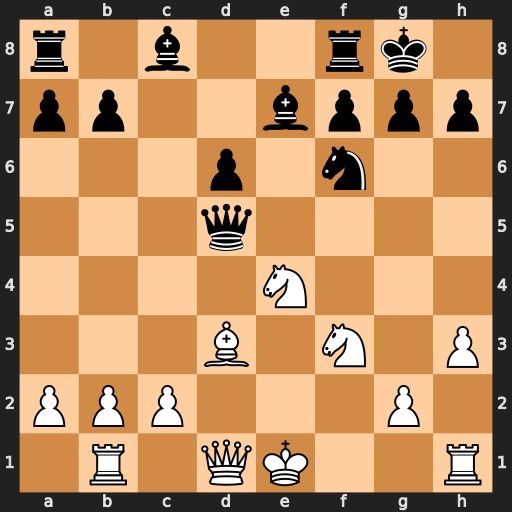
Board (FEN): r1b2rk1/pp2bppp/3p1n2/3q4/4N3/3B1N1P/PPP3P1/1R1QK2R
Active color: w
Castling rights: K
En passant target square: -
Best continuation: Nxf6+ Bxf6 Bxh7+ Kxh7 Qxd5